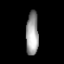
Tissue: lung
Cell type: Epithelial cells
Senescence score: 0.1758
Nuclear area (px): 537
Mean DAPI intensity: 156.114